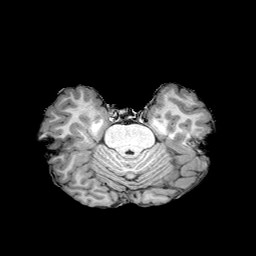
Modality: T1w
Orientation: coronal
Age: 39
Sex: female
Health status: healthy